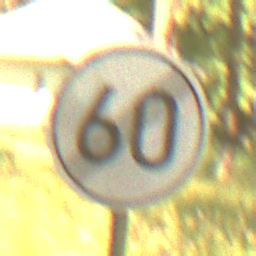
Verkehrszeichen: EndeGeschwindigkeit60
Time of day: Midday
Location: Outdoor (Nature)
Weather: PartlyCloudy
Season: NotSpecified
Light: Natural